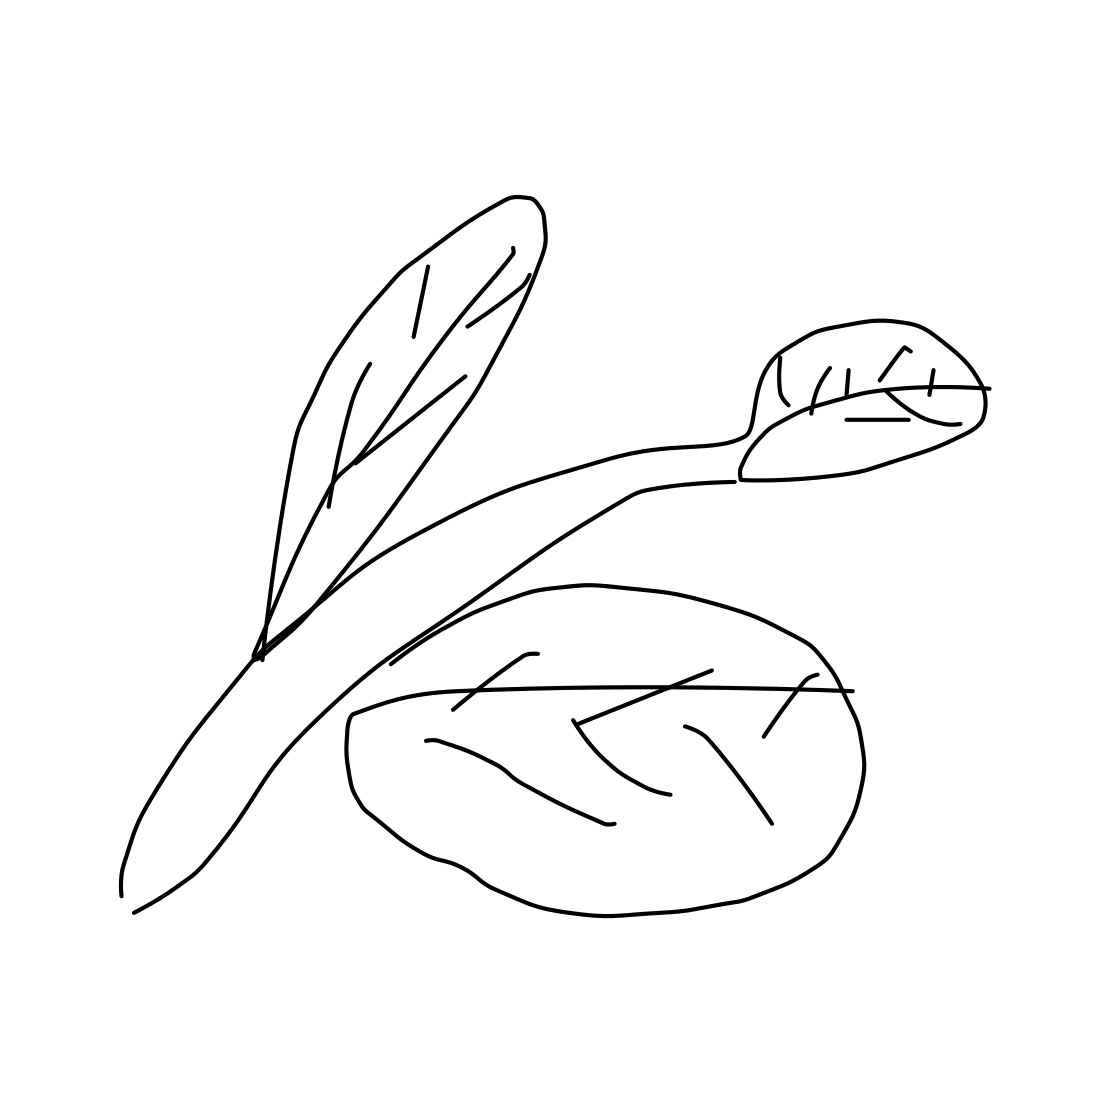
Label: bush